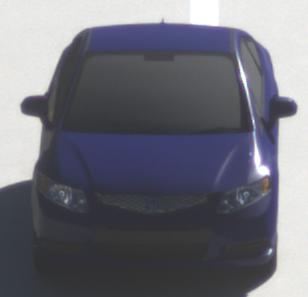
Make: Honda
Model: Civic Limousine 1.8
Detailed model: Civic (IX) Limousine
Model produced from: 2014/05
Model produced until: 2017/06
Doors: 4
Color: blue
Road condition: dry road
Daytime: morning or afternoon
Contrast: high contrast